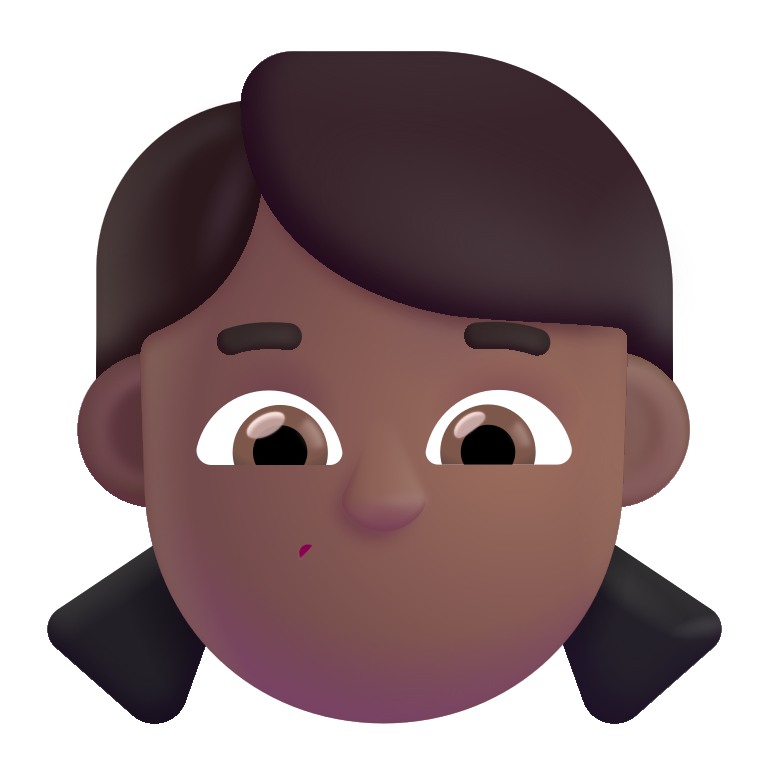
girl color  dark